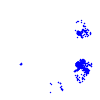
Particle: electron